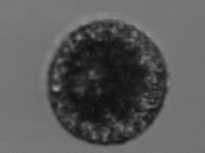
Label: Vicicitus_globosus